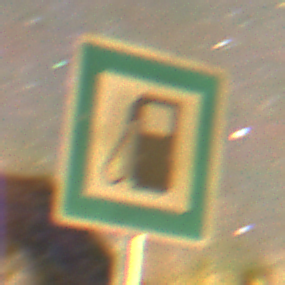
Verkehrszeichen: Tankstelle
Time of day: Night
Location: Outdoor (Suburban)
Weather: Clear
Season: NotSpecified
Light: Artificial